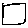
Label: square